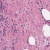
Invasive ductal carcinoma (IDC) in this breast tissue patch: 0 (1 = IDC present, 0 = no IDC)